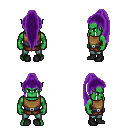
a pixel art fantasy rpg character, male body template, orc, green skin, leather chest armor, teal pants, purple extra-long topknot hairstyle, black shoes, four views (front, back, left, right), 2x2 character sprite sheet, small pixel art, hard edges, no anti-aliasing